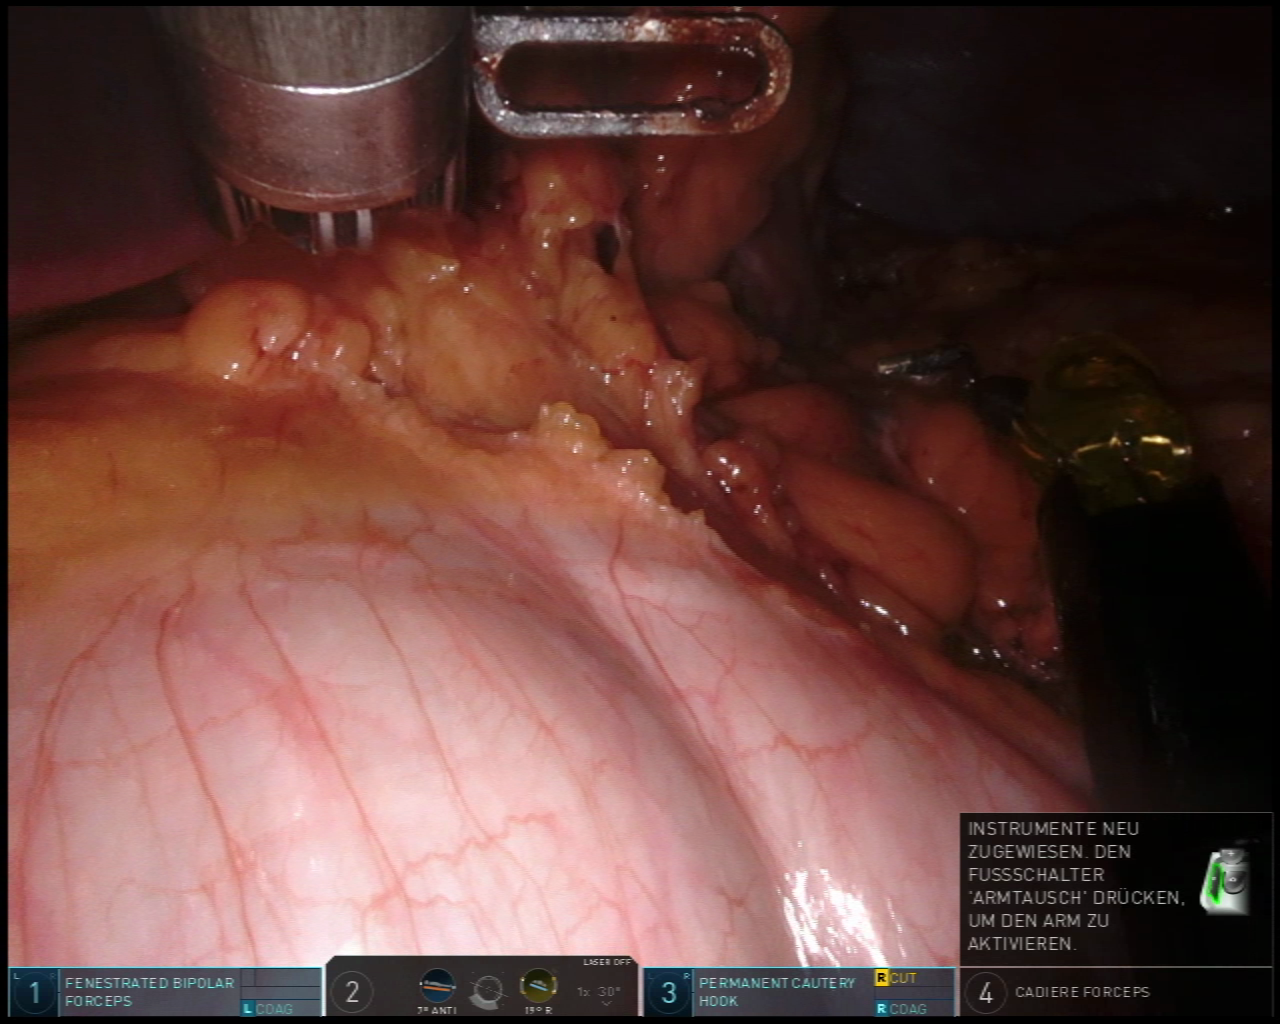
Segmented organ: liver
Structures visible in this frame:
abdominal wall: yes
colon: yes
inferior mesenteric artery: no
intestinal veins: no
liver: yes
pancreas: no
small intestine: no
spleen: no
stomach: no
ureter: no
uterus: no
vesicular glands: no